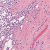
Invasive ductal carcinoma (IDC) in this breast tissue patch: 1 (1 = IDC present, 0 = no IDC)